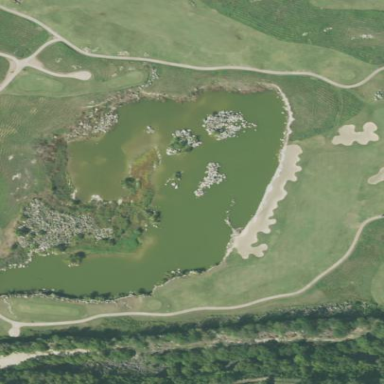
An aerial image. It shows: Golf rough area.